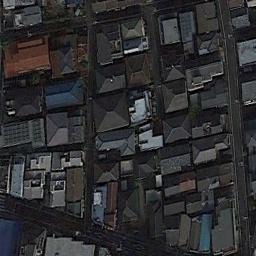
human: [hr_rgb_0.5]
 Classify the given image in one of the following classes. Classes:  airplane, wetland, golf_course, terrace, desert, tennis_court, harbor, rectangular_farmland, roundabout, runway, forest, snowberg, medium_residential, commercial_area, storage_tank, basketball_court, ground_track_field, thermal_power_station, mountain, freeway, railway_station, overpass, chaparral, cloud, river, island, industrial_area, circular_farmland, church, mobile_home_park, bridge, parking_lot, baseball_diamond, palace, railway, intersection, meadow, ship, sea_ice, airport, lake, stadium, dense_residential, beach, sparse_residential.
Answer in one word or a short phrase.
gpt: dense_residential